Question: I want to remove a fragment from backstack and put another fragment in its place which hasn't been created yet. Below is a picture of what I want to achieve.

Is there any way to accomplish this?
As pointed out by @Elltz, it's not possible. So my question becomes
1. Is it possible to destroy the last fragment from back stack?
2. Can I handle the back button pressed manually to provide a different fragment than what is on the back stack?
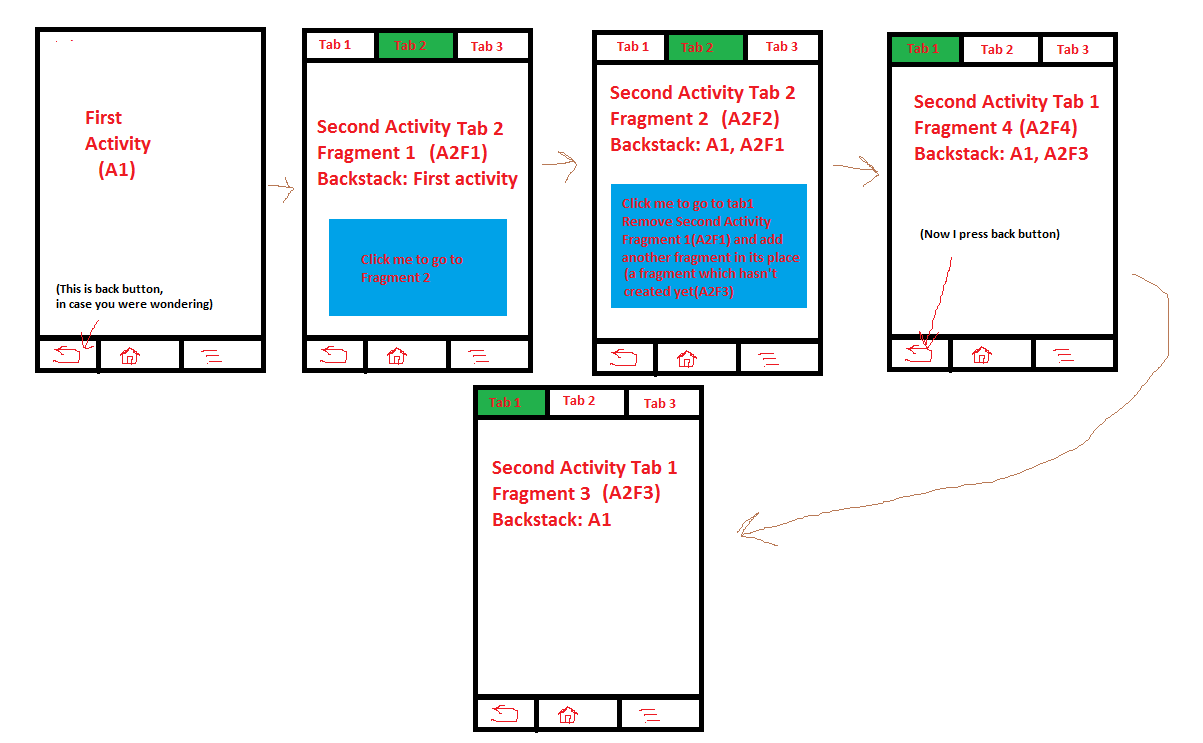
Answer: ! ! !
> want to remove a fragment from backstack and put another fragment
you can not manually re-arrange the 'BackstackEntry'. you can only listen,observe and call it. look into 'PopBackstack(String name, int flags)' hence
> and put another fragment in its place which hasn't been created yet
you mean a 'null' 'Fragment' ?.. you can not also assign references to 'null' object,
> Is there any way to accomplish this?
A confirmation No.
! ! !
> Is it possible to destroy the last fragment from back stack?
you can; using <URL>
'''
FragmentManager fm = FragmentActivity.getSupportFragmentManager();
fm.beginTransaction().remove(
fm.getBackStackEntryAt(fm.getBackStackEntryCount()-1););
'''
the first yes
> Can I handle the back button pressed manually to provide a different fragment than what is on the back stack?
Yes, you can, but you have to do it in your 'FragmentActivity' or 'Activity' so you will need some 'interface' or your own logic around that, or
with your own logic implementing 'BackStackChangedListener', this is actually the 'interface' i was talking about with logic, this listener gets notified anytime a 'Fragment' goes or leaves the 'Backstack', hence
Third yes was for pampering.
Hope it helps Sir.